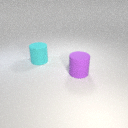
large purple rubber cylinder in front of large cyan rubber cylinder